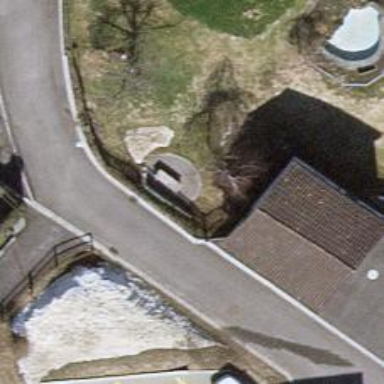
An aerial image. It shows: Garage building.